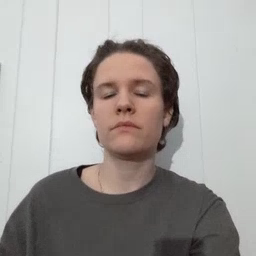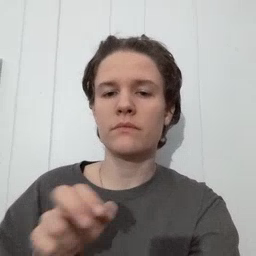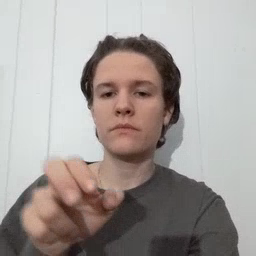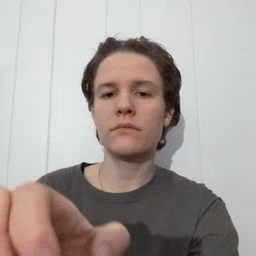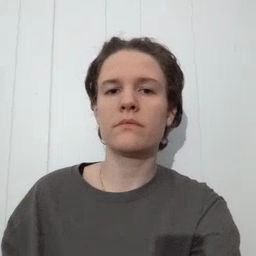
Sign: ride